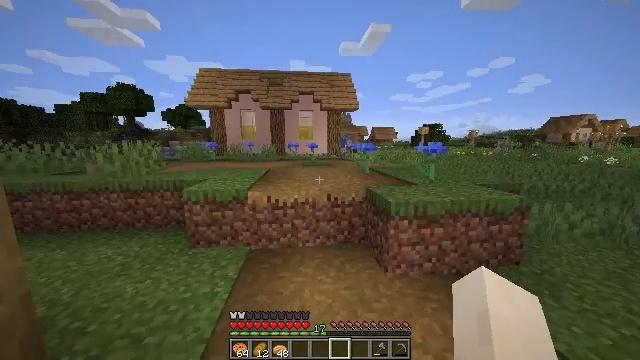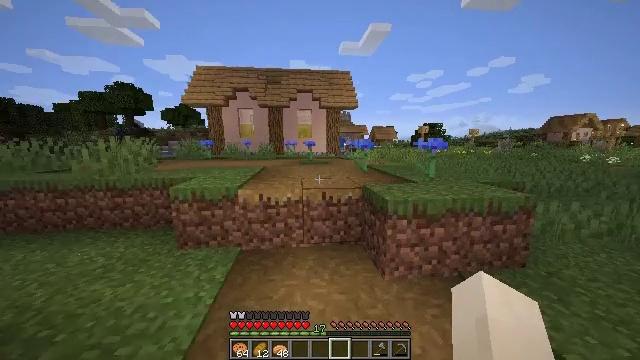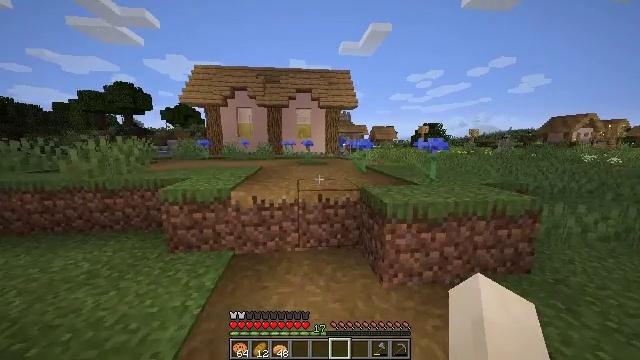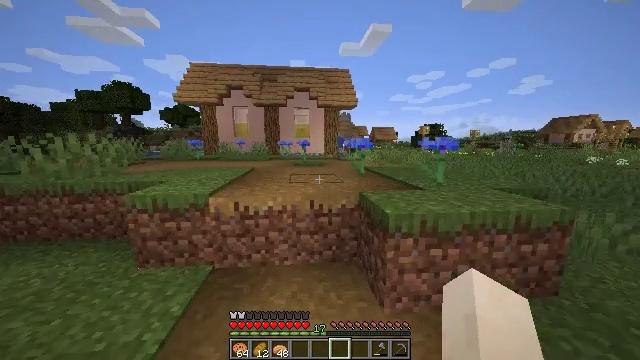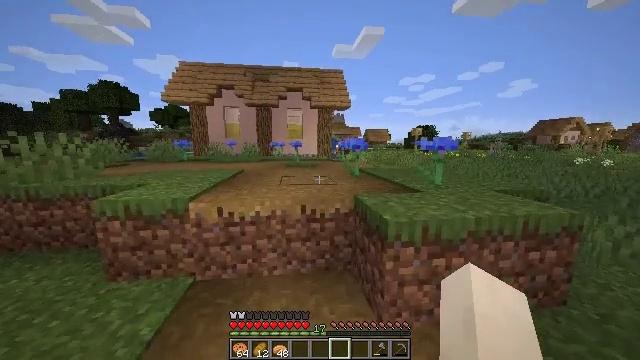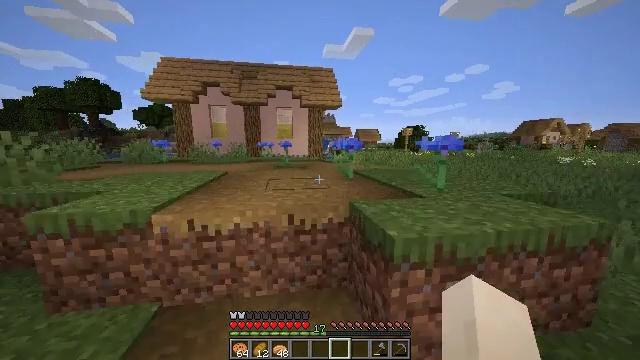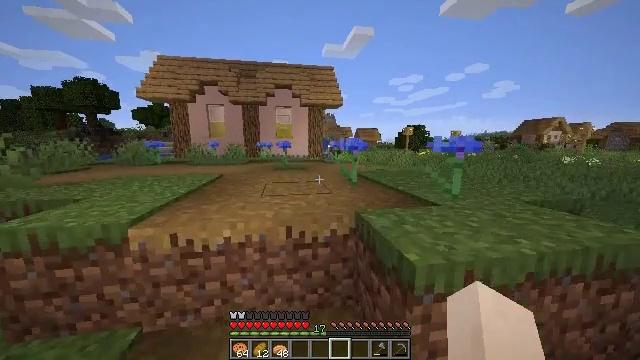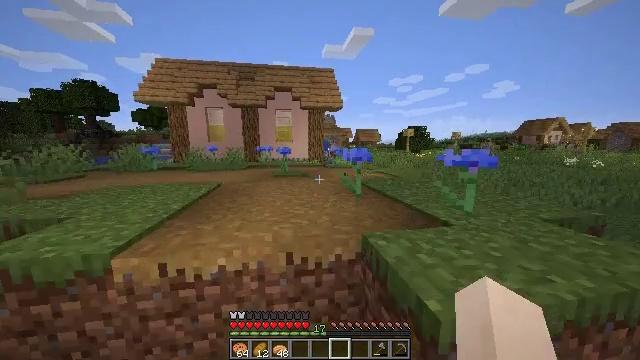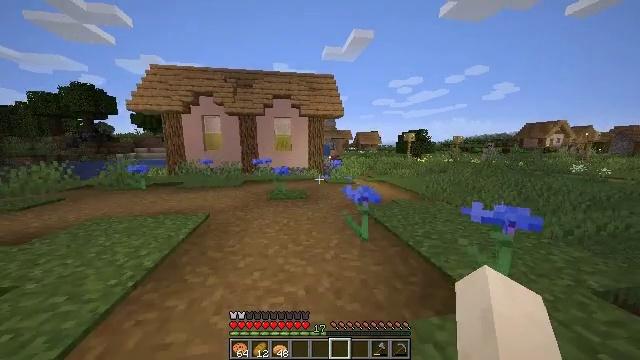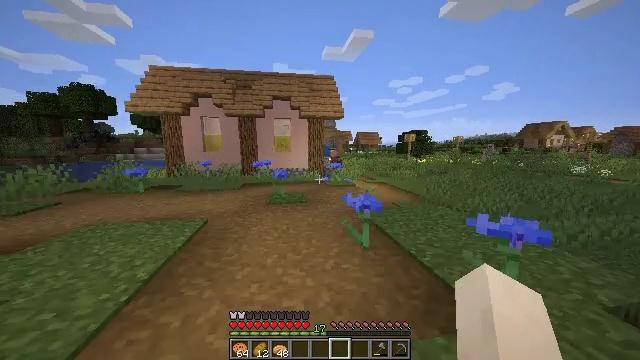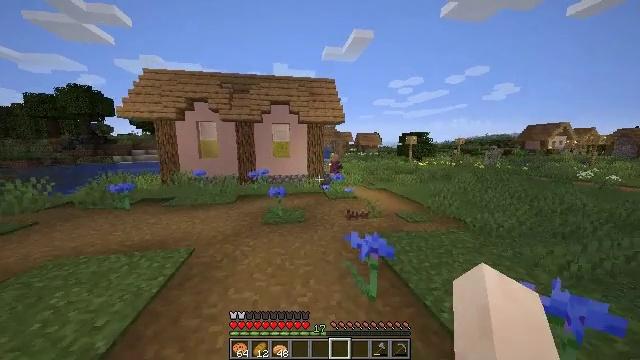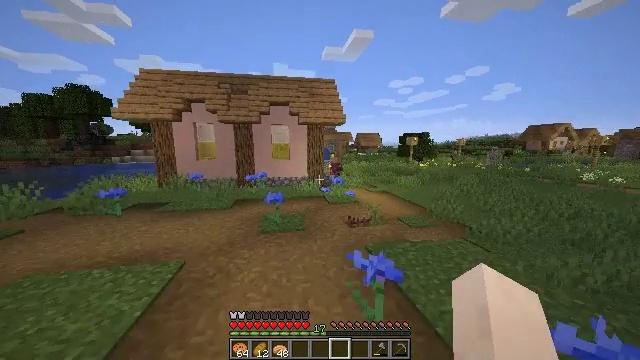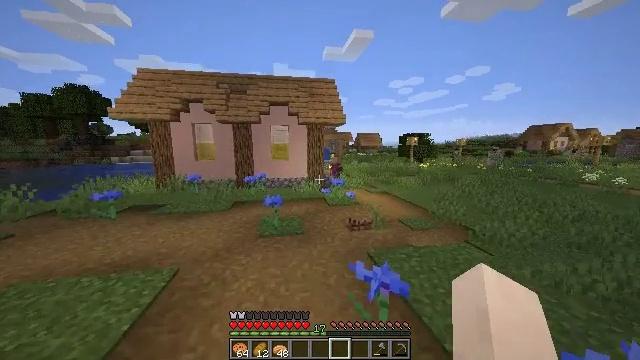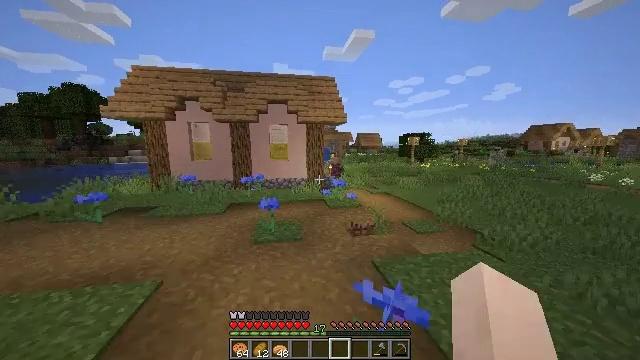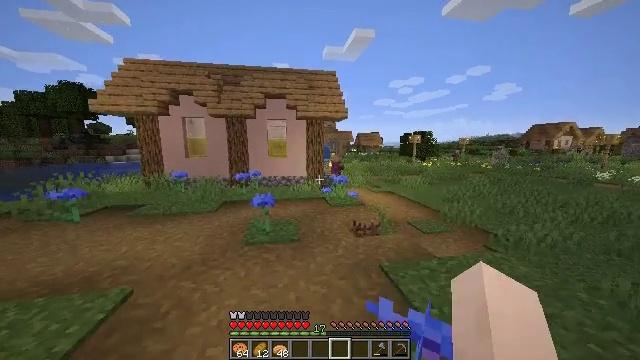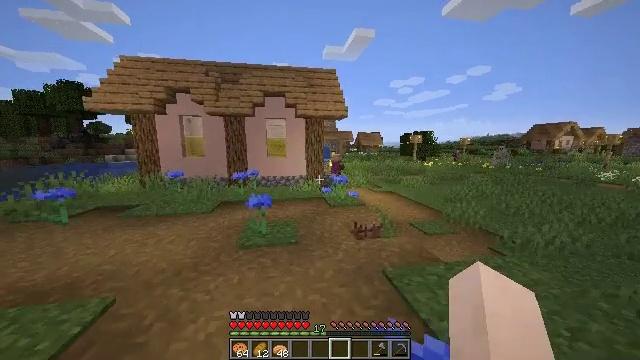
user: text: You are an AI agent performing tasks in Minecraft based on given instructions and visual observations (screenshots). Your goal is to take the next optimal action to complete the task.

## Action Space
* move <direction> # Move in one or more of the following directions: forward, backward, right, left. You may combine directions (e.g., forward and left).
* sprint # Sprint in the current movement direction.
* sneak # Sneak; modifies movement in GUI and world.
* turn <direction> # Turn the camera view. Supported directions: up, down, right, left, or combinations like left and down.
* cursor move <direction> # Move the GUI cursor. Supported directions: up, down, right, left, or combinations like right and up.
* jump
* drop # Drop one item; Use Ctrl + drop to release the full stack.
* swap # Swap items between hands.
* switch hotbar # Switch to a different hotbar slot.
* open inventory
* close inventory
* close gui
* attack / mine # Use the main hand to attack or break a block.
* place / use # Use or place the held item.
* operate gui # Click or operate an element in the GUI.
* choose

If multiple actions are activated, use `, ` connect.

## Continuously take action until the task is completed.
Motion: motion action
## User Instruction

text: Combine a brown mushroom, a red mushroom, and a bowl to craft a suspicious stew.
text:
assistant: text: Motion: move forward, sprint
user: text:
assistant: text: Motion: move forward, sprint
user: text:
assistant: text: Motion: move forward, sprint
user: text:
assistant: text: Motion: move forward, sprint, turn right
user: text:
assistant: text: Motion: move forward, sprint, turn right
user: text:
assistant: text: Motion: move forward, sprint
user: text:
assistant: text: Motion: move forward, sprint, jump
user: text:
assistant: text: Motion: move forward, sprint, jump
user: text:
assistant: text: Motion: move forward, sprint, jump
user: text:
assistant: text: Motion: move forward, sprint, jump
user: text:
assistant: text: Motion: move forward, sprint, jump
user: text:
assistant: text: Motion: move forward, sprint, jump
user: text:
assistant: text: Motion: move forward, sprint, jump
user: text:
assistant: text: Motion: move forward, sprint, jump
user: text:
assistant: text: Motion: move forward, sprint, jump
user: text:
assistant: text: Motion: move forward, sprint, turn right, jump
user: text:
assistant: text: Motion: move forward, sprint, turn right, jump
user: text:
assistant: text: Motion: move forward, sprint, jump
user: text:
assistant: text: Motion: move forward, sprint, jump
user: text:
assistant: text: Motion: move forward, sprint, jump
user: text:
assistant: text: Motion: move forward, sprint, jump
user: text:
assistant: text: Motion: move forward, sprint, jump
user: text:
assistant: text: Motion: move forward and move right, sprint, jump
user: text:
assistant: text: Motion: move forward and move right, sprint, jump
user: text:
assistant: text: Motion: move forward and move right, sprint, jump
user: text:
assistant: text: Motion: move forward and move right, sprint, jump
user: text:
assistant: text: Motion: move forward and move right, sprint, jump
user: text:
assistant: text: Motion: move forward and move right, sprint, jump
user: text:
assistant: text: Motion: move forward, sprint, jump
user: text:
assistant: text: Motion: move forward, sprint, turn right, jump